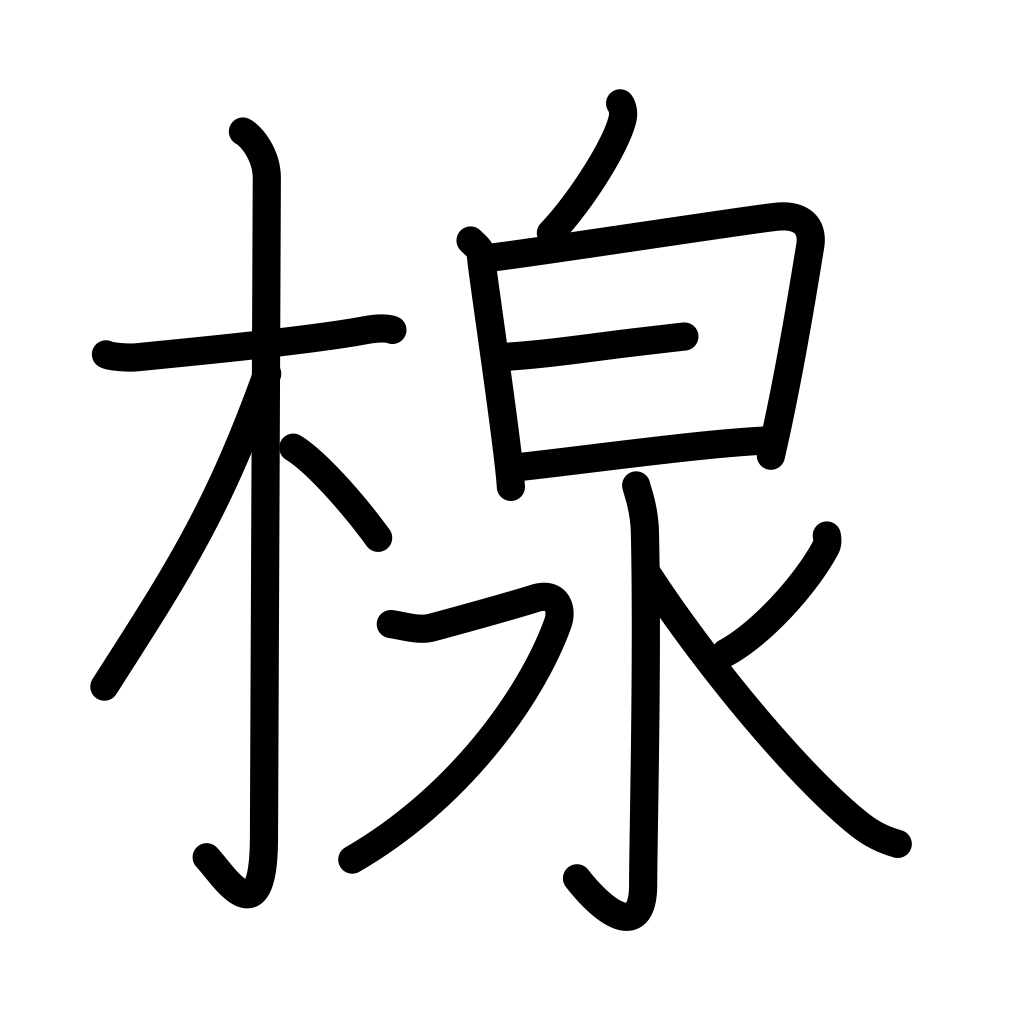
Meaning: container for pouring water